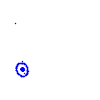
Particle: pion